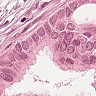
Metastatic tissue present: yes